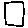
Label: square